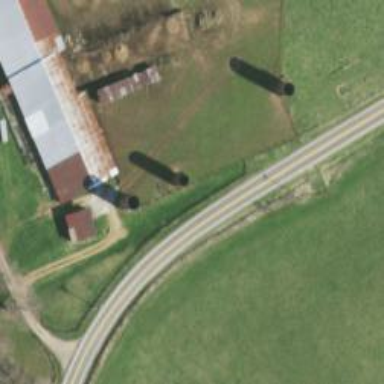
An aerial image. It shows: Silo building.